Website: bh-photo
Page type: address-validator
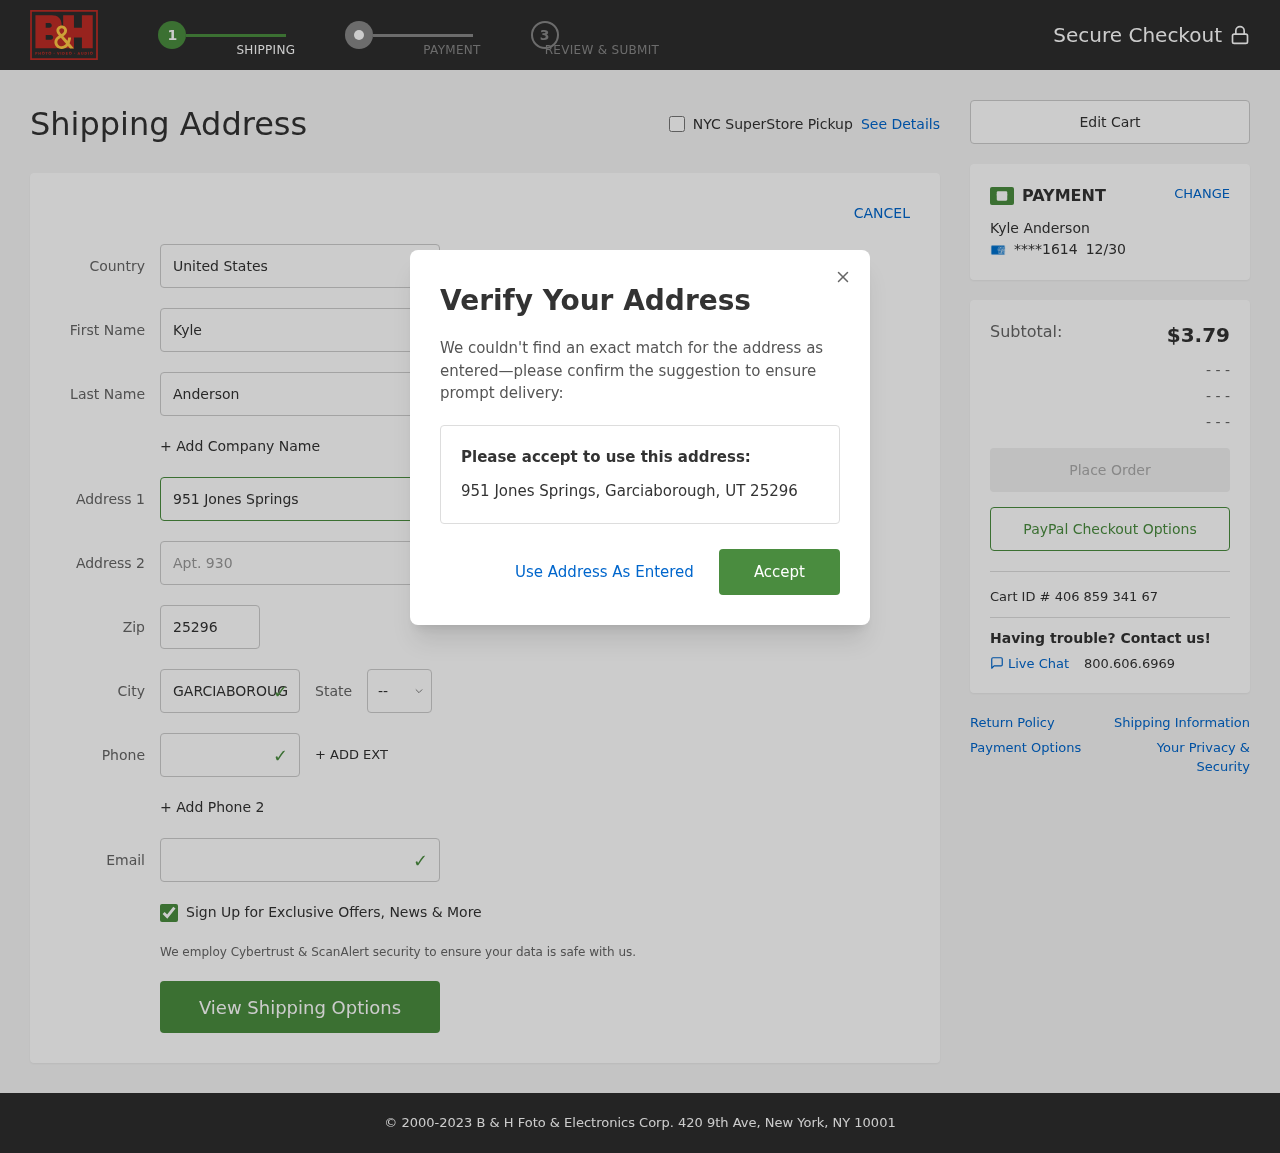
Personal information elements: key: PII_CARD_EXPIRY
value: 12/30
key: PII_CARD_LAST4
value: ****1614
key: PII_CITY
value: Garciaborough
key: PII_COUNTRY
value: United States
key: PII_EMAIL
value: kyle_anderson@yahoo.com
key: PII_FIRSTNAME
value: Kyle
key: PII_FULLNAME
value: Kyle Anderson
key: PII_LASTNAME
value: Anderson
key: PII_PHONE
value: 3448640037
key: PII_POSTCODE
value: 25296
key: PII_STATE_ABBR
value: UT
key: PII_STREET
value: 951 Jones Springs
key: PII_STREET2
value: Apt. 930
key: PII_CITY_STATE_ZIP
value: Garciaborough, UT 25296
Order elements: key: ORDER_SUBTOTAL
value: $3.79
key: ORDER_ID
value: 406 859 341 67